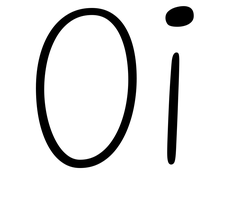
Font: Gluten_Thin